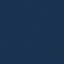
Label: SeaLake